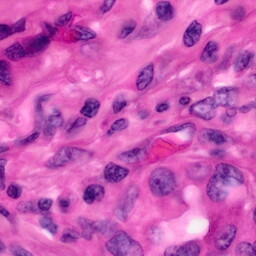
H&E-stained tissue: Pancreatic